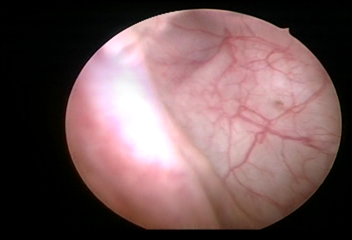
Modality: WLC
Class: Normal mucosa
Bladder cancer association: No